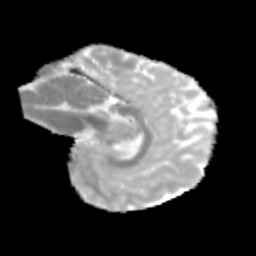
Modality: MD
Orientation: sagittal
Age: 11
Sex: male
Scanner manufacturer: siemens
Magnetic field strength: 3 T
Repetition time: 3.8 s
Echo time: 0.07 s